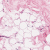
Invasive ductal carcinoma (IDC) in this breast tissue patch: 0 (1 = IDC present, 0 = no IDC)